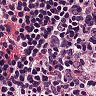
Metastatic tissue present: no